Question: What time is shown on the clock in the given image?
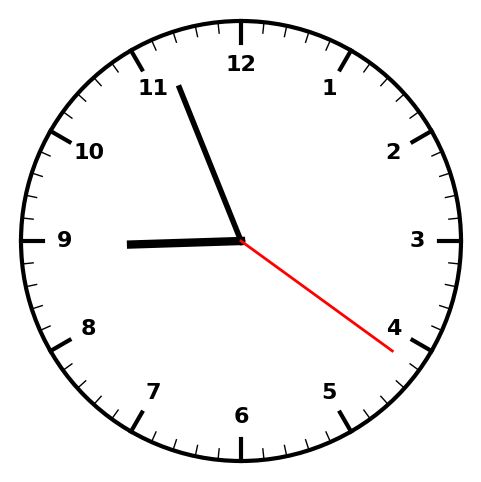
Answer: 08:56:21